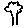
Label: tree